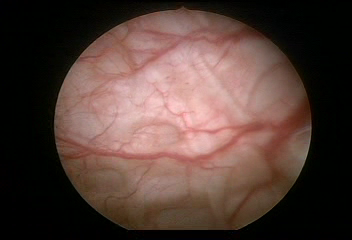
Modality: WLC
Class: Normal mucosa
Bladder cancer association: No